Interaction volume radius: 10 \u00c5
Interaction volume height: 10 \u00c5
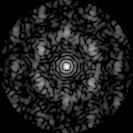
Disorder parameter: 0.5752